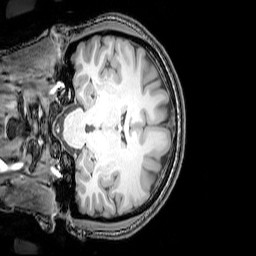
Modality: T1w
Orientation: coronal
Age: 25
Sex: female
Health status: healthy
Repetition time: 0.081 s
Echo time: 0.037 s